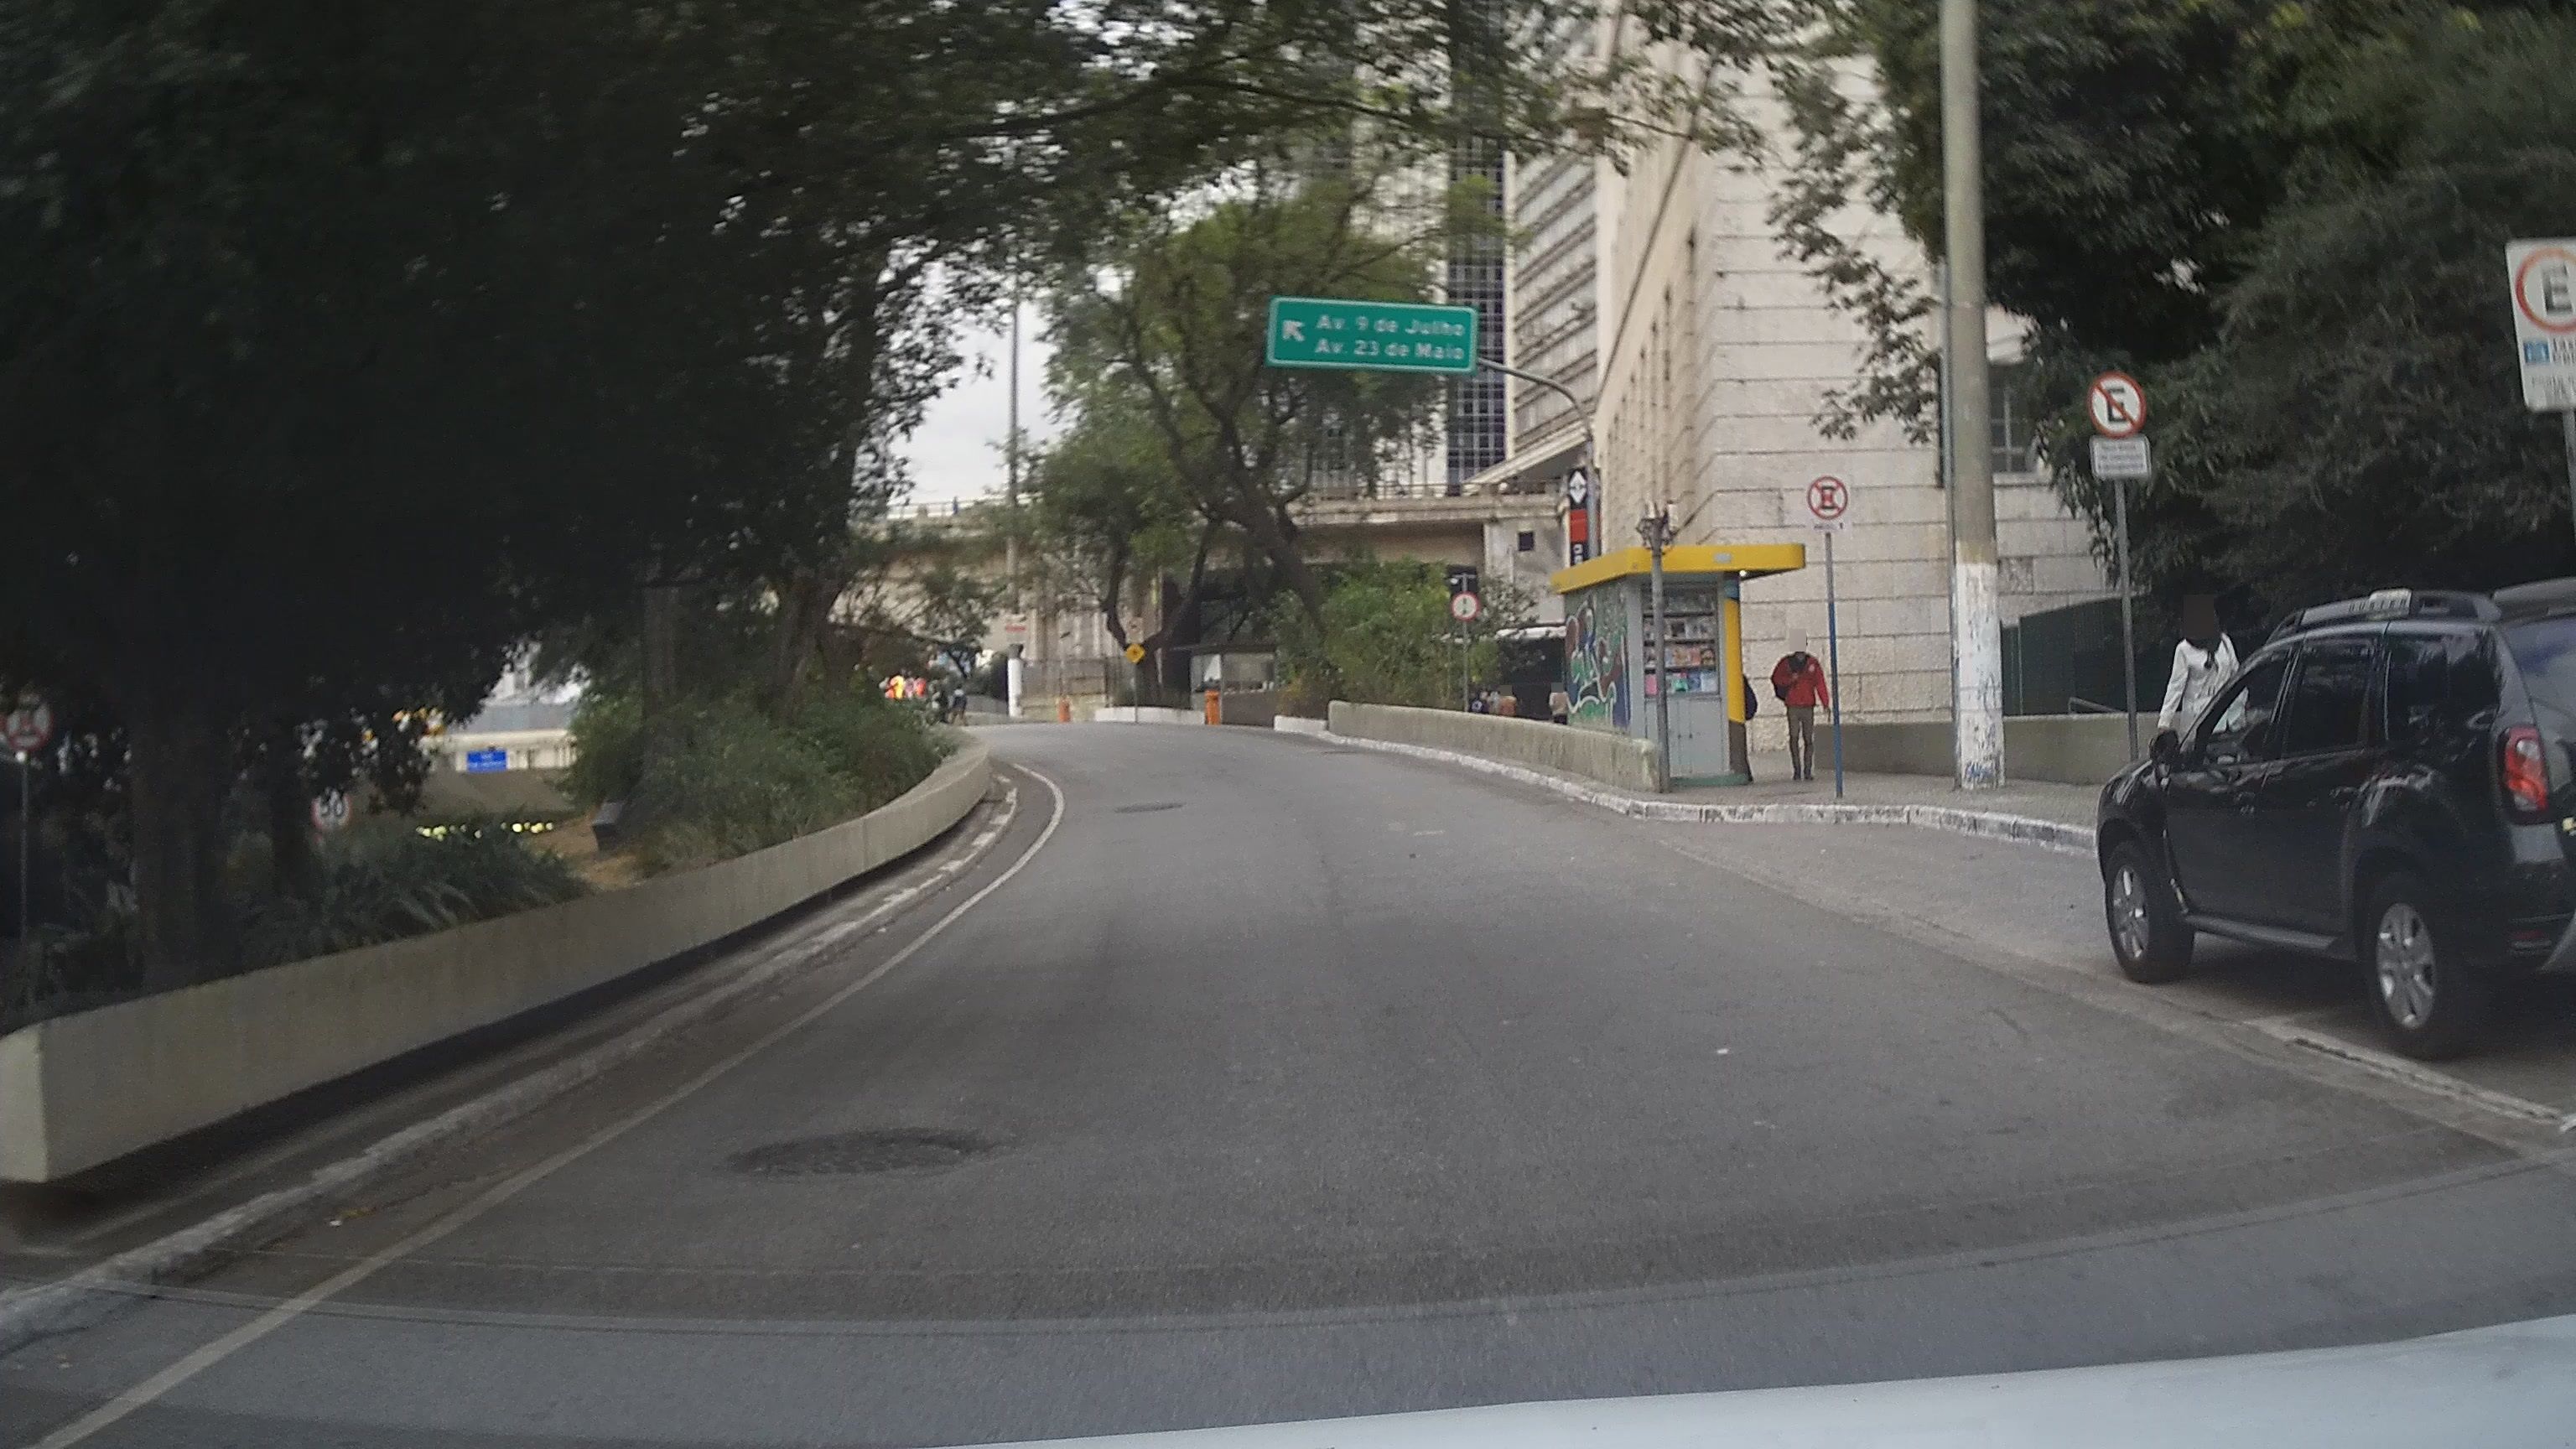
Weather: cloudy
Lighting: day
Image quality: good
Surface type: driving surface
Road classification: trunk_link
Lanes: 1
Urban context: urban centre
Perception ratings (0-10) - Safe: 3.21, Lively: 7.26, Beautiful: 6.61, Boring: 4.95, Depressing: 1.63, Wealthy: 3.48